Field crop: maize
Growth stage: 2
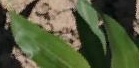
Species: maize